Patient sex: M
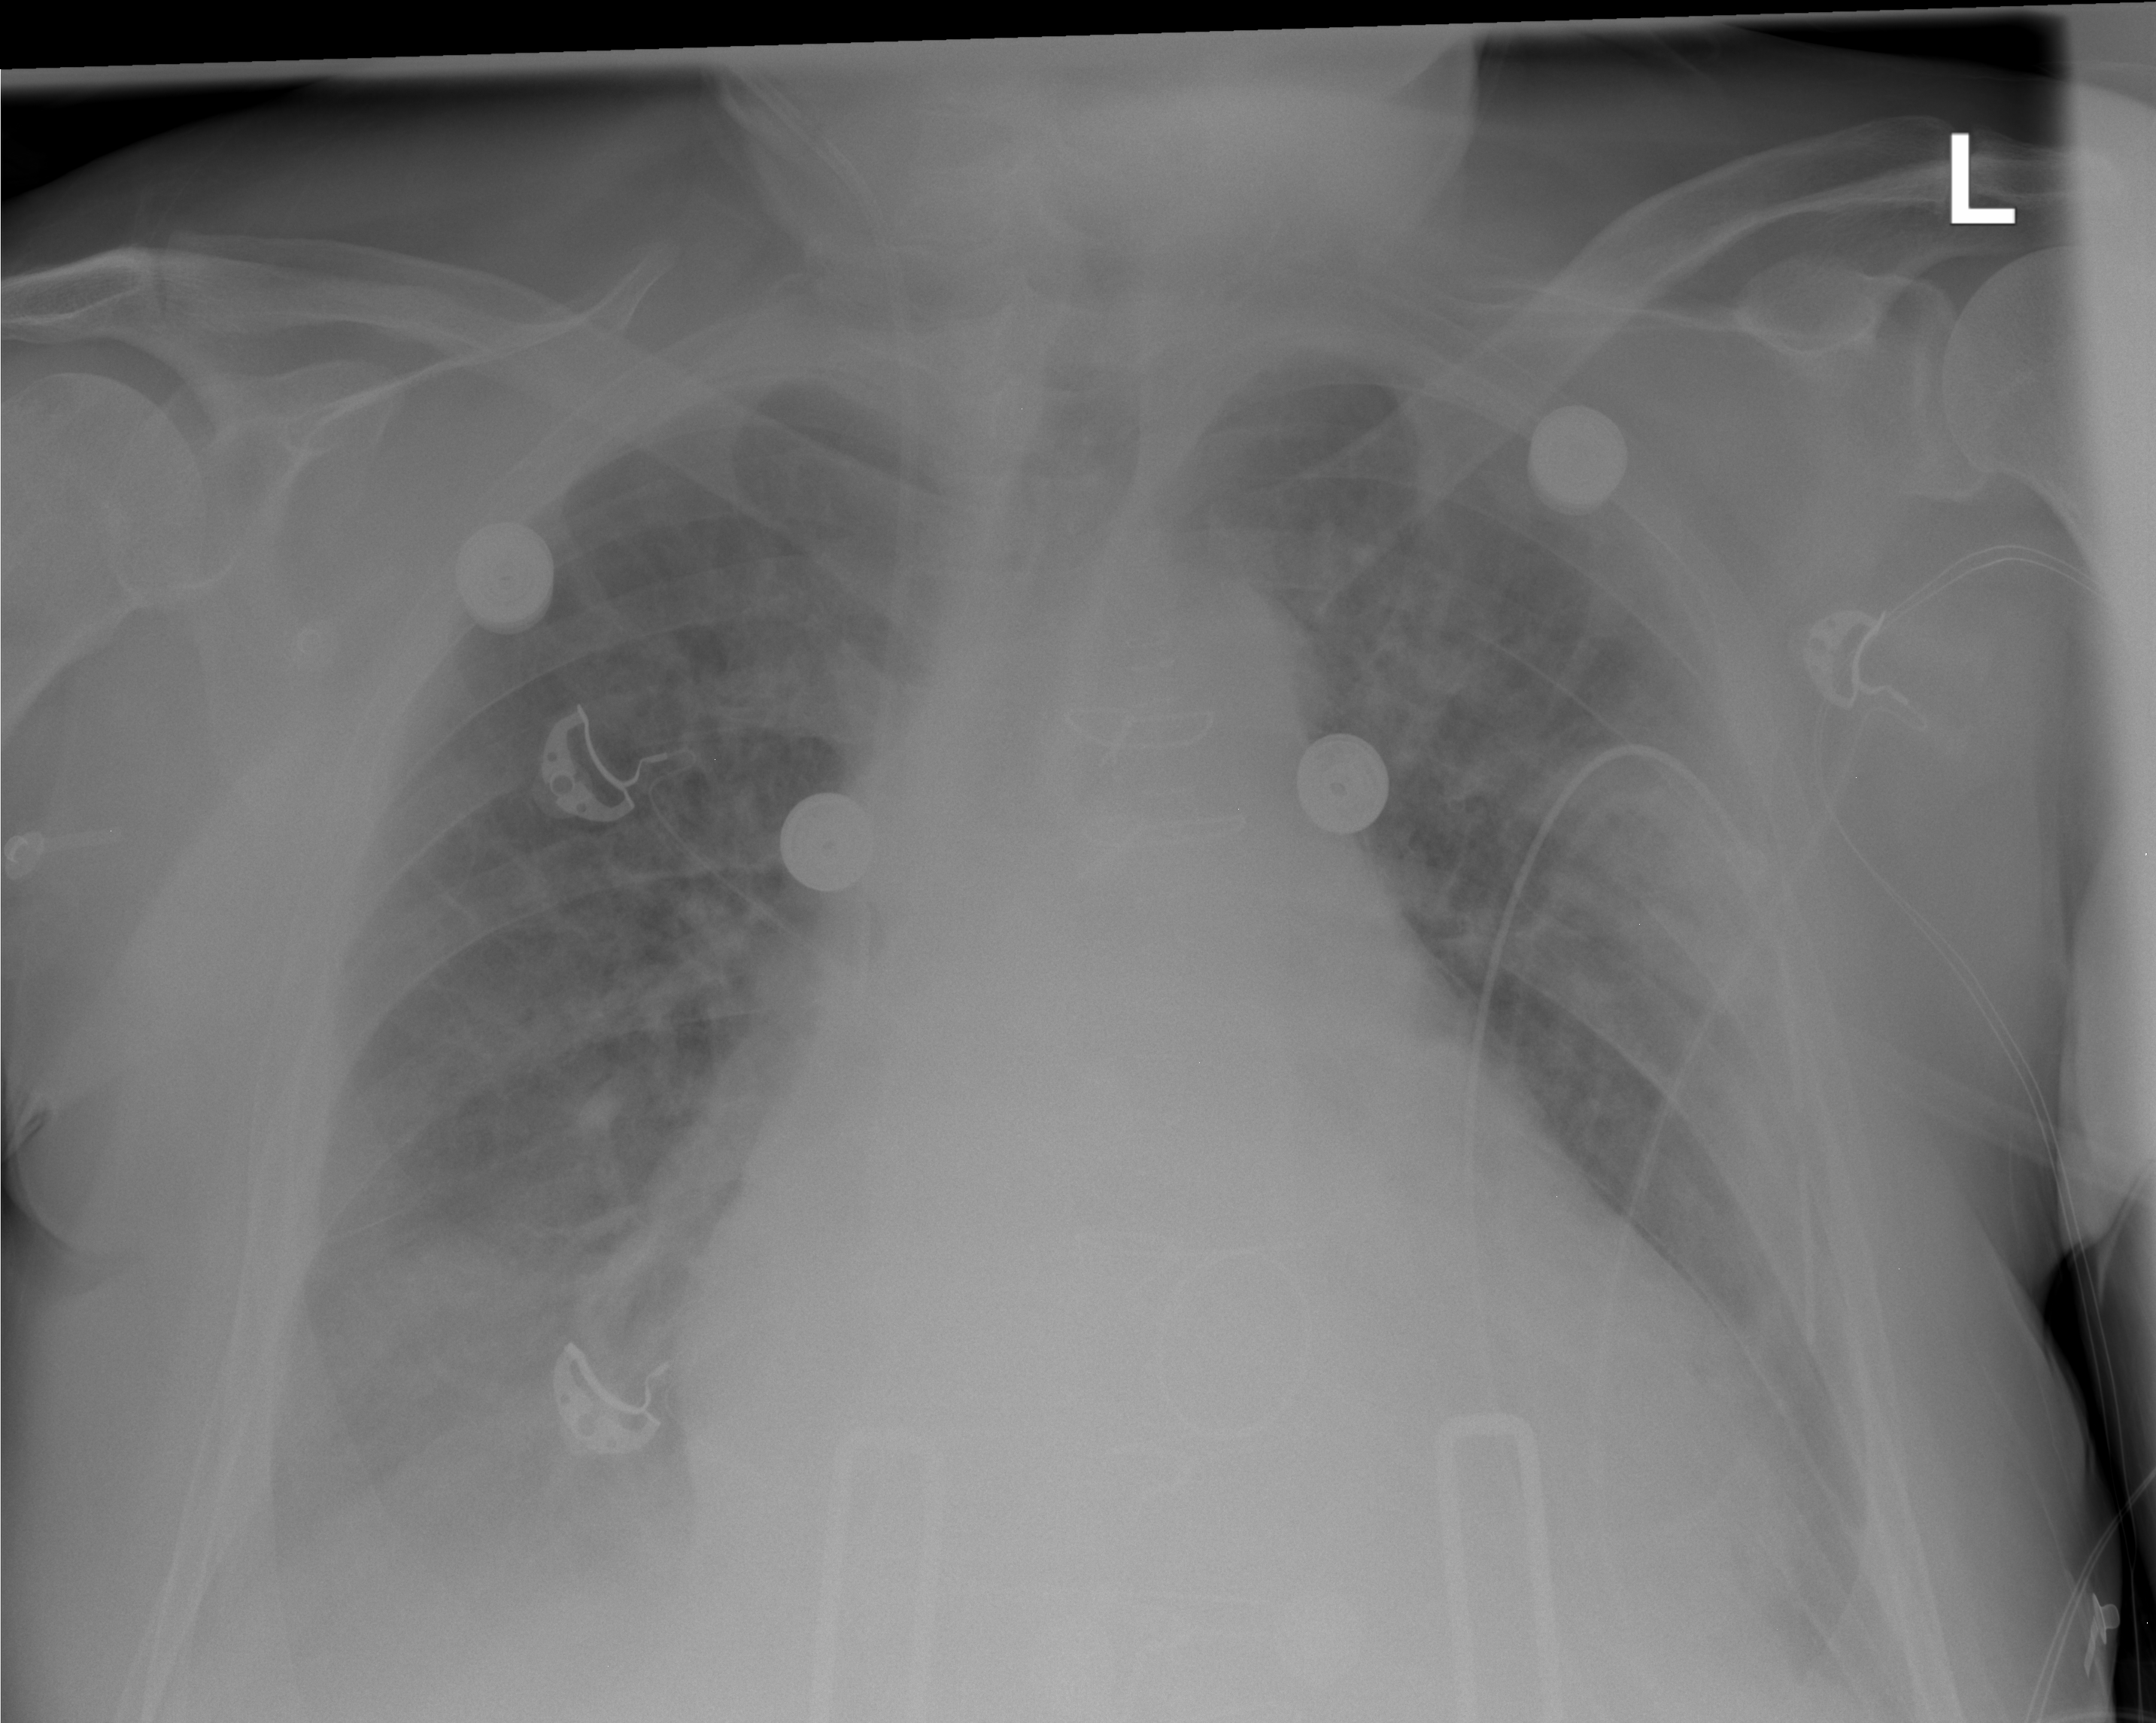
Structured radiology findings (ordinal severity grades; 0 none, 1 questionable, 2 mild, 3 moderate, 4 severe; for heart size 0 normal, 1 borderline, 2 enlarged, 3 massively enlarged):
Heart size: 3
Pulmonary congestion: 2
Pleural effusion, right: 2
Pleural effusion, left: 2
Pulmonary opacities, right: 0
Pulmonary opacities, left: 0
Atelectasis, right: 2
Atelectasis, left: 2